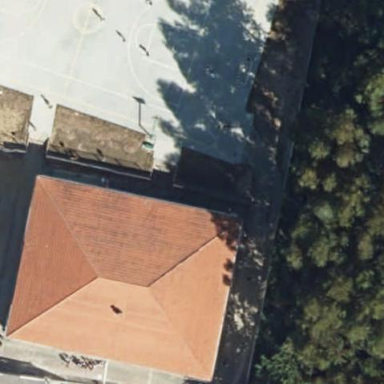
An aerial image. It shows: School building.